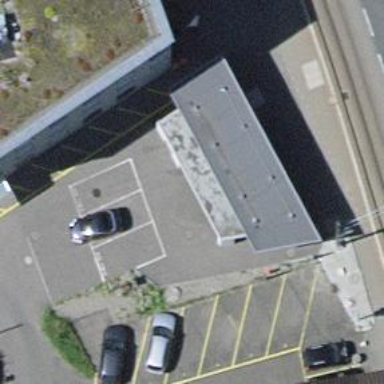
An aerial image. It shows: Bicycle parking area with stands.